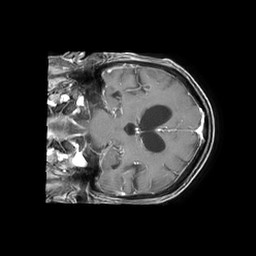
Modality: T1w
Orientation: coronal
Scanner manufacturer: philips
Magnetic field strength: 1.5 T
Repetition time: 0.1892 s
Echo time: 0.001886 s